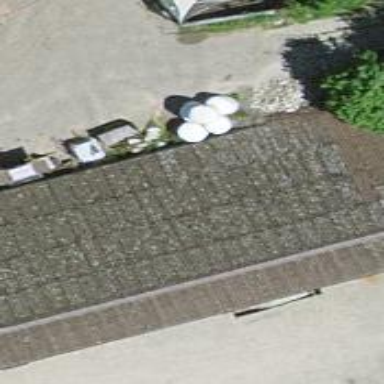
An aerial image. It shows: Shed.